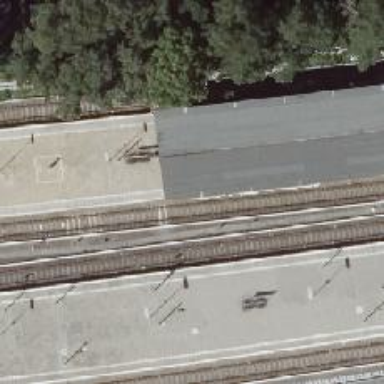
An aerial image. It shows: Close-up of railway platform edge.